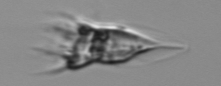
Label: Tintinnina